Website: lowes
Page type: customer-info-address
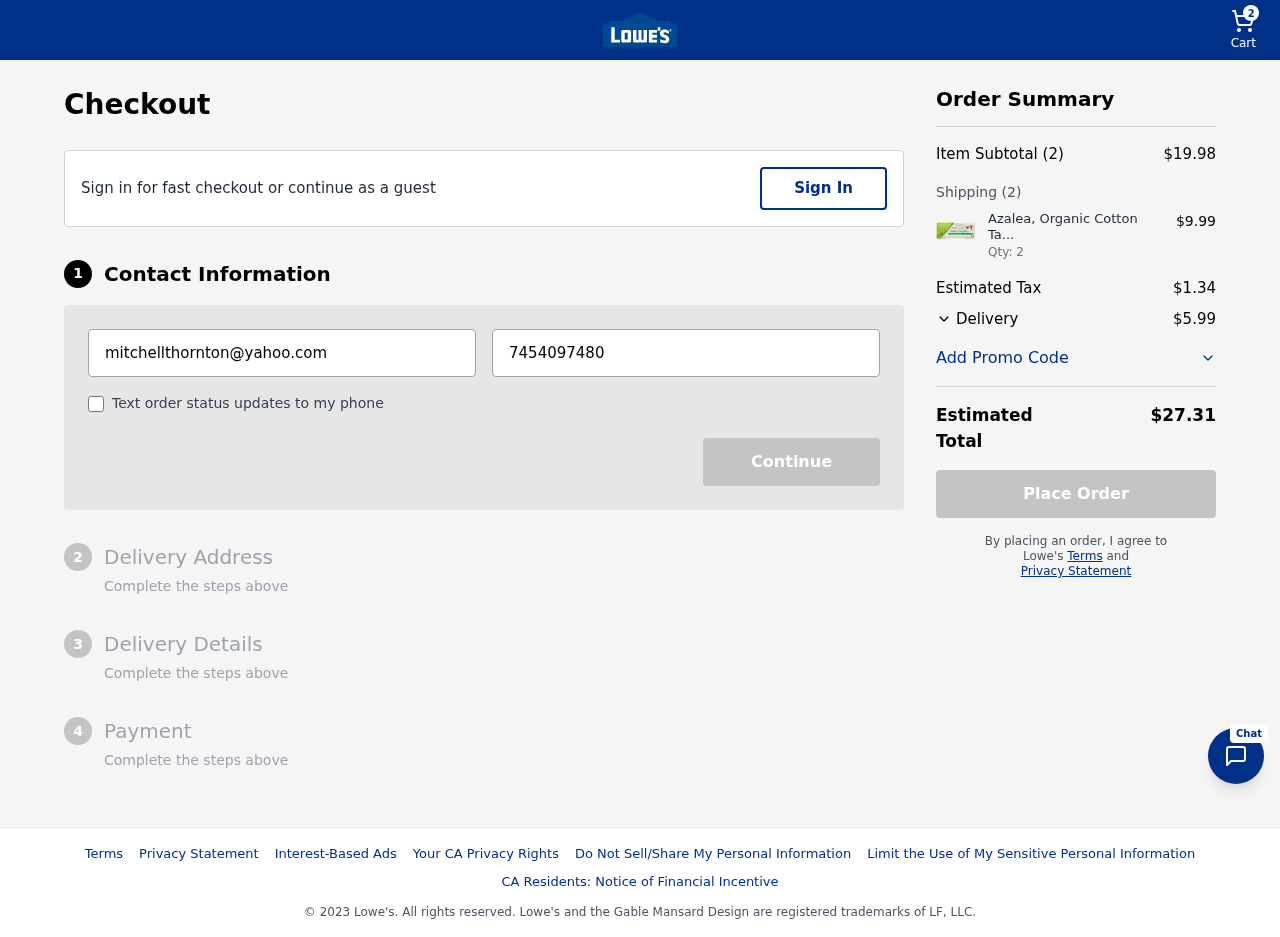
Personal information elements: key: PII_EMAIL
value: mitchellthornton@yahoo.com
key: PII_PHONE
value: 7454097480
Product elements: key: PRODUCT1_NAME
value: Azalea, Organic Cotton Tampons without Applicator, Super, 20 ct
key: PRODUCT1_PRICE
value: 9.99
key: PRODUCT1_QUANTITY
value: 2
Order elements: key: ORDER_NUM_ITEMS
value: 2
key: ORDER_SUBTOTAL
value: $19.98
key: ORDER_NUM_ITEMS2
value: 2
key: ORDER_TAX
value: $1.34
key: ORDER_SHIPPING_COST
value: $5.99
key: ORDER_TOTAL
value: $27.31